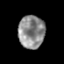
Tissue: prostate
Cell type: T cells
Senescence score: 0.3078
Nuclear area (px): 846
Mean DAPI intensity: 140.922